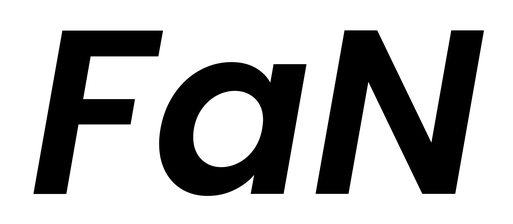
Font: Poppins-SemiBoldItalic